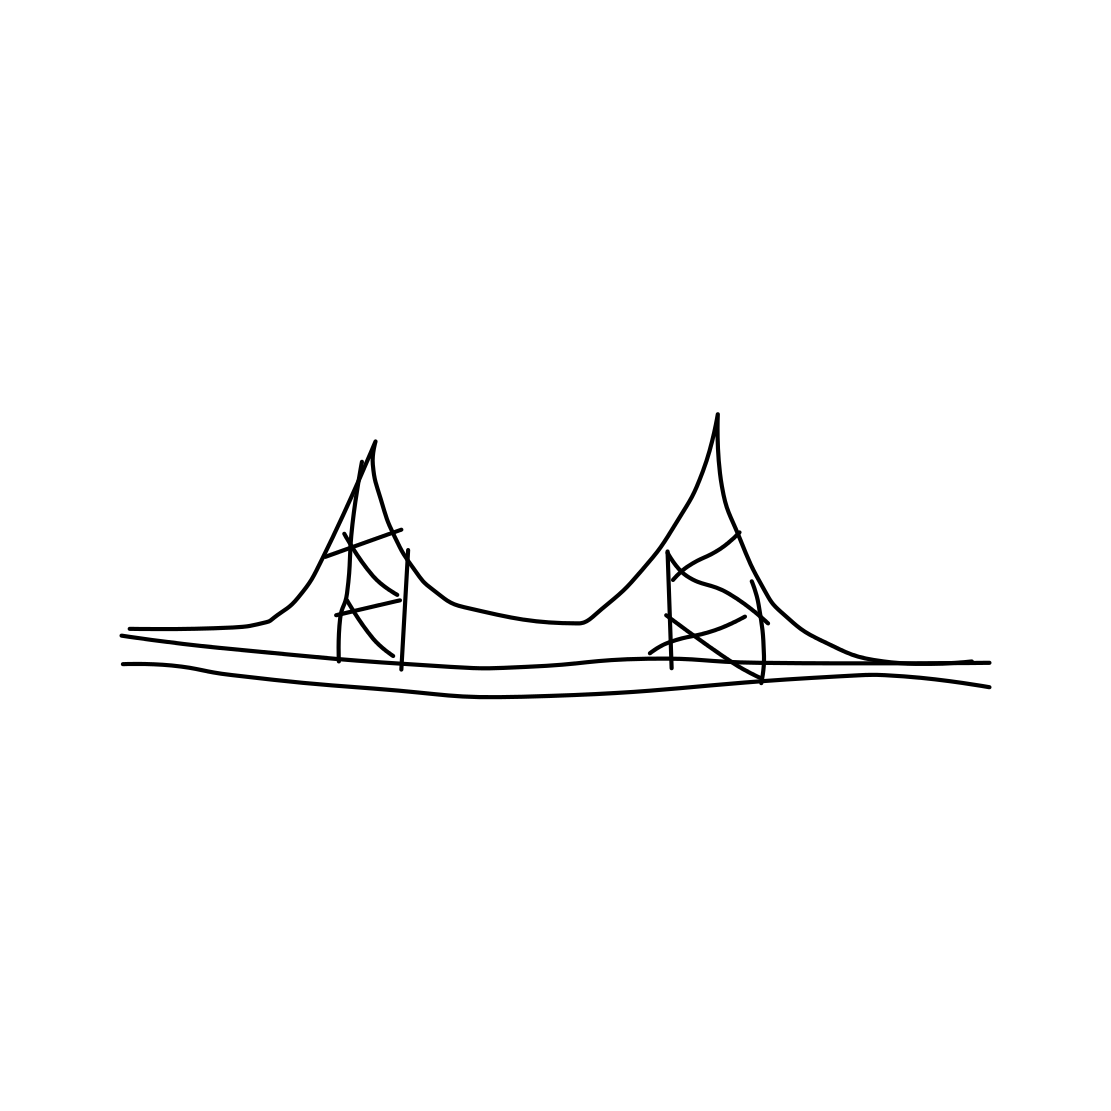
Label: bridge